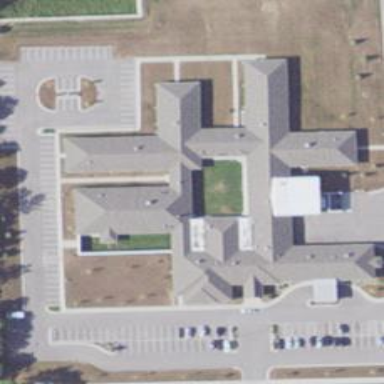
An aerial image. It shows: Healthcare facility identified as hospital.